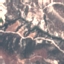
Label: HerbaceousVegetation